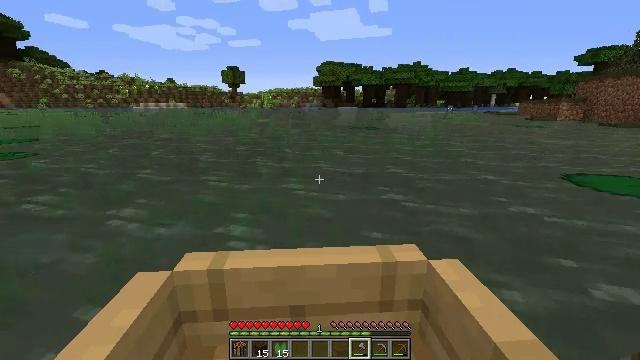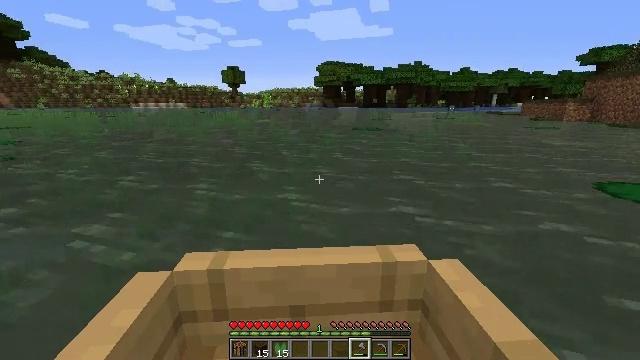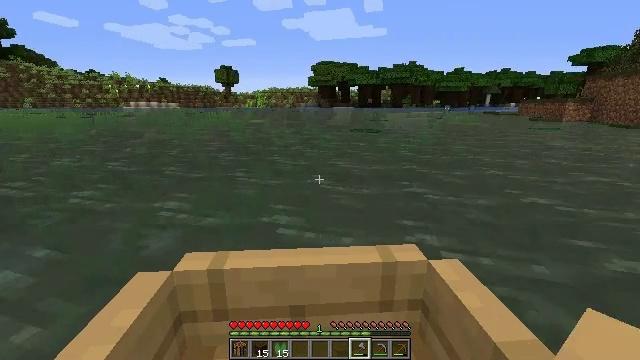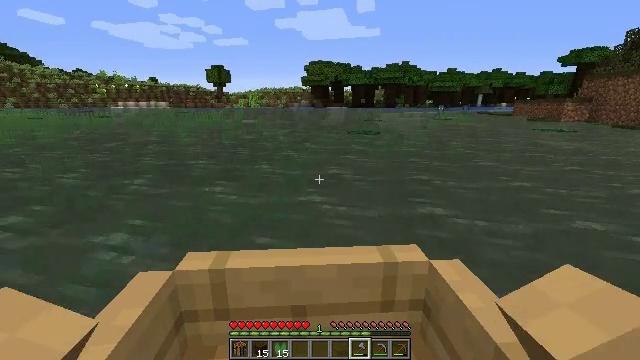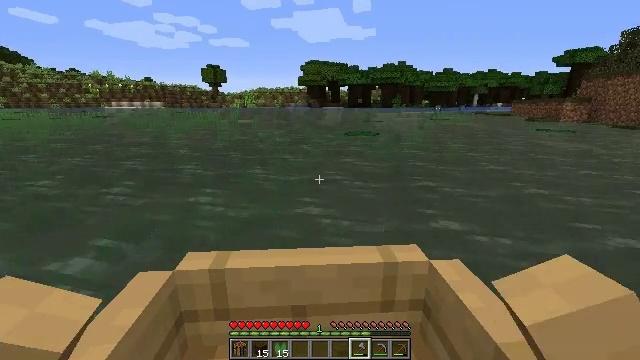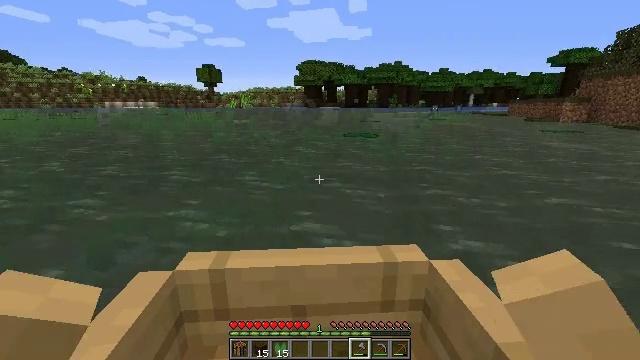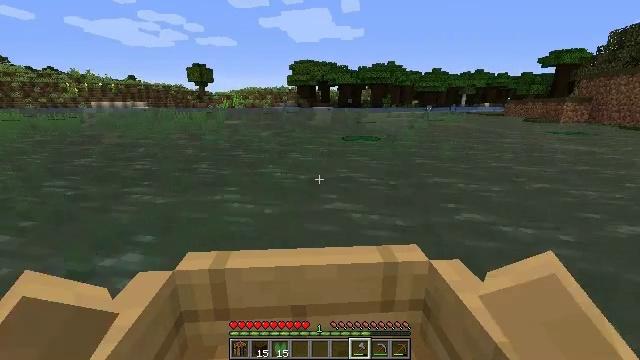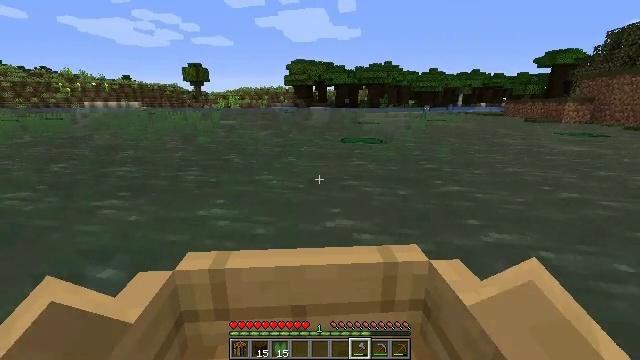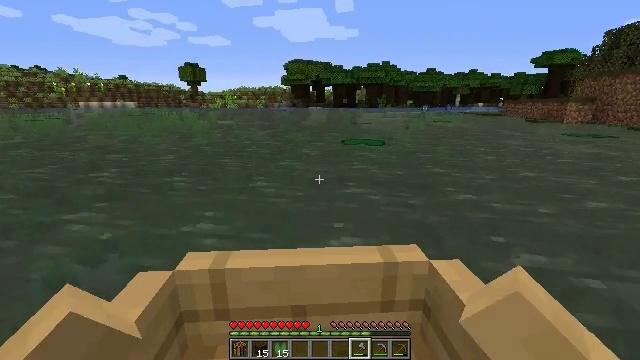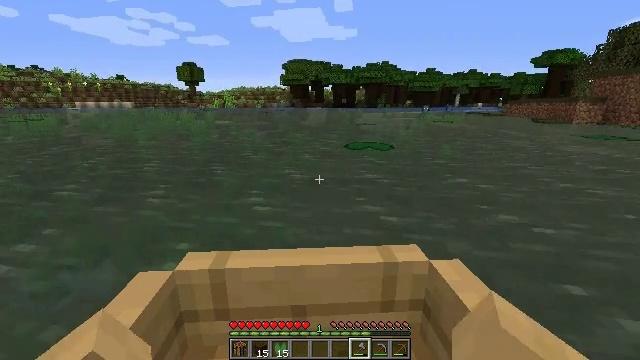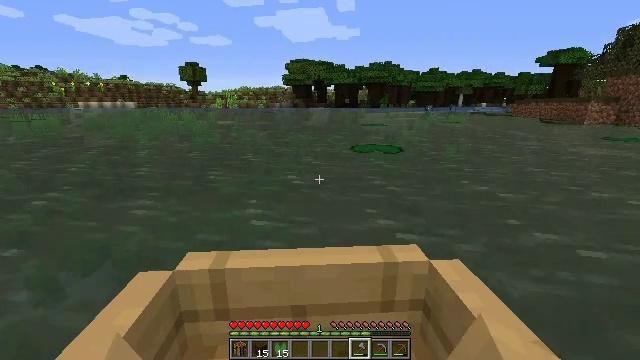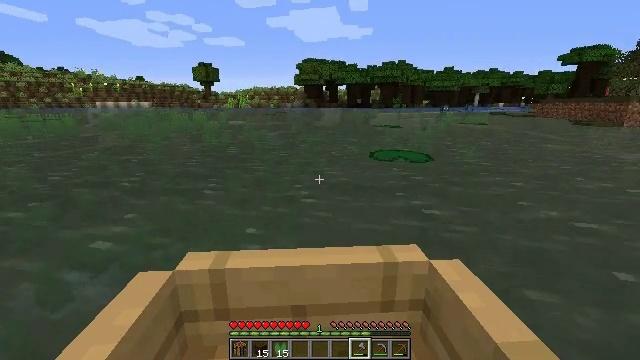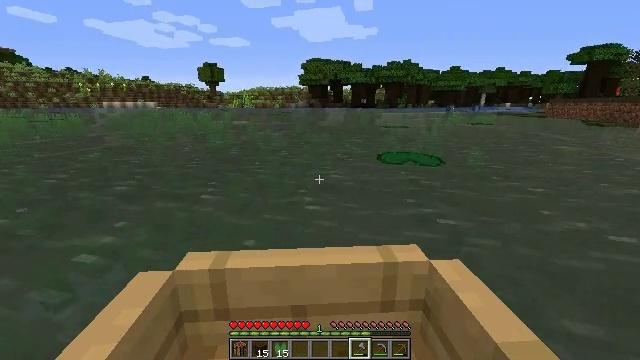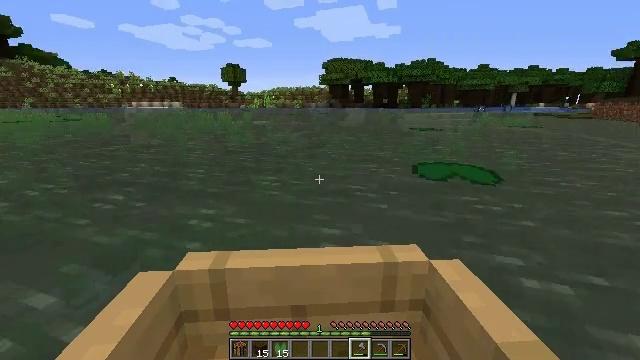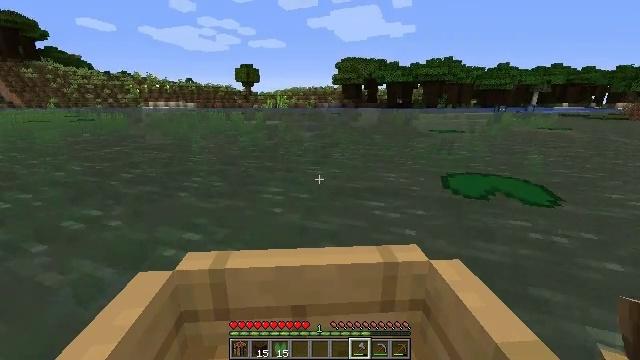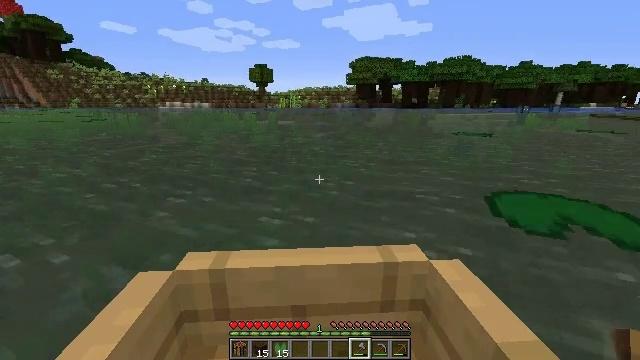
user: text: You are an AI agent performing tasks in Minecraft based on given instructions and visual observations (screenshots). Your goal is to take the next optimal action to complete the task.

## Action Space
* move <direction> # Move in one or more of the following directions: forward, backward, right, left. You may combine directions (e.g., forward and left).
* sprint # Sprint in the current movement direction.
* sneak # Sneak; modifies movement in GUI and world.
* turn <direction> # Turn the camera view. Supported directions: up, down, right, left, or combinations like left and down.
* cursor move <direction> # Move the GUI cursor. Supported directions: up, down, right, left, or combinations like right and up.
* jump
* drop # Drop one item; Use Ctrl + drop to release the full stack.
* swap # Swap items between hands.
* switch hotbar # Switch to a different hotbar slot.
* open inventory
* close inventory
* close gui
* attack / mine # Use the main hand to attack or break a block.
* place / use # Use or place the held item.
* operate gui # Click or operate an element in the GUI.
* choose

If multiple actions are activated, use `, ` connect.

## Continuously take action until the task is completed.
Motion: motion action
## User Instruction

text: Remove a lily pad from the inventory.
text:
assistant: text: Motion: move forward and move right
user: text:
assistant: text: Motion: move forward
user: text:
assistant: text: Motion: move forward
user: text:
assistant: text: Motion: move forward
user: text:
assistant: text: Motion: move forward
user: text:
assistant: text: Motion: move forward
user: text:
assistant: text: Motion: move forward
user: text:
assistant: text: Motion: move forward and move left
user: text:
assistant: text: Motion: move forward and move left
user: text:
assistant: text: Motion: move forward and move left
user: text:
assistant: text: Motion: move forward and move left
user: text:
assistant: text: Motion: move forward
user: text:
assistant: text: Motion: move forward
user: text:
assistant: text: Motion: move forward
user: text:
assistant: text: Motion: move forward
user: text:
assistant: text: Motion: move forward and move right
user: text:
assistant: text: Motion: move forward and move right
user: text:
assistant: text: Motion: move forward and move right
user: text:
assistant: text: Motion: move forward
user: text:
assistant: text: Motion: move forward
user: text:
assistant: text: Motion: move forward
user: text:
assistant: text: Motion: move forward
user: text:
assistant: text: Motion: move forward
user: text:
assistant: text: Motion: move forward
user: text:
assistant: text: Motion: move forward
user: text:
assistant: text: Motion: move forward
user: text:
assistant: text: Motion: move forward
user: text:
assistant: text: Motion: move forward
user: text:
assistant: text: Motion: move forward
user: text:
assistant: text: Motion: move forward